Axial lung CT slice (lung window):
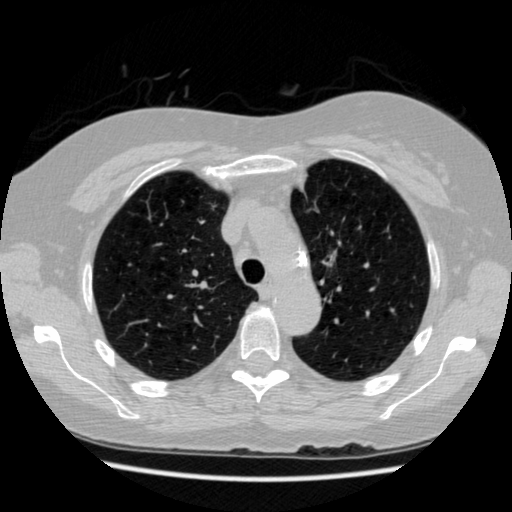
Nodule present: yes
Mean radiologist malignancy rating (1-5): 2